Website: macys
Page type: store-pickup
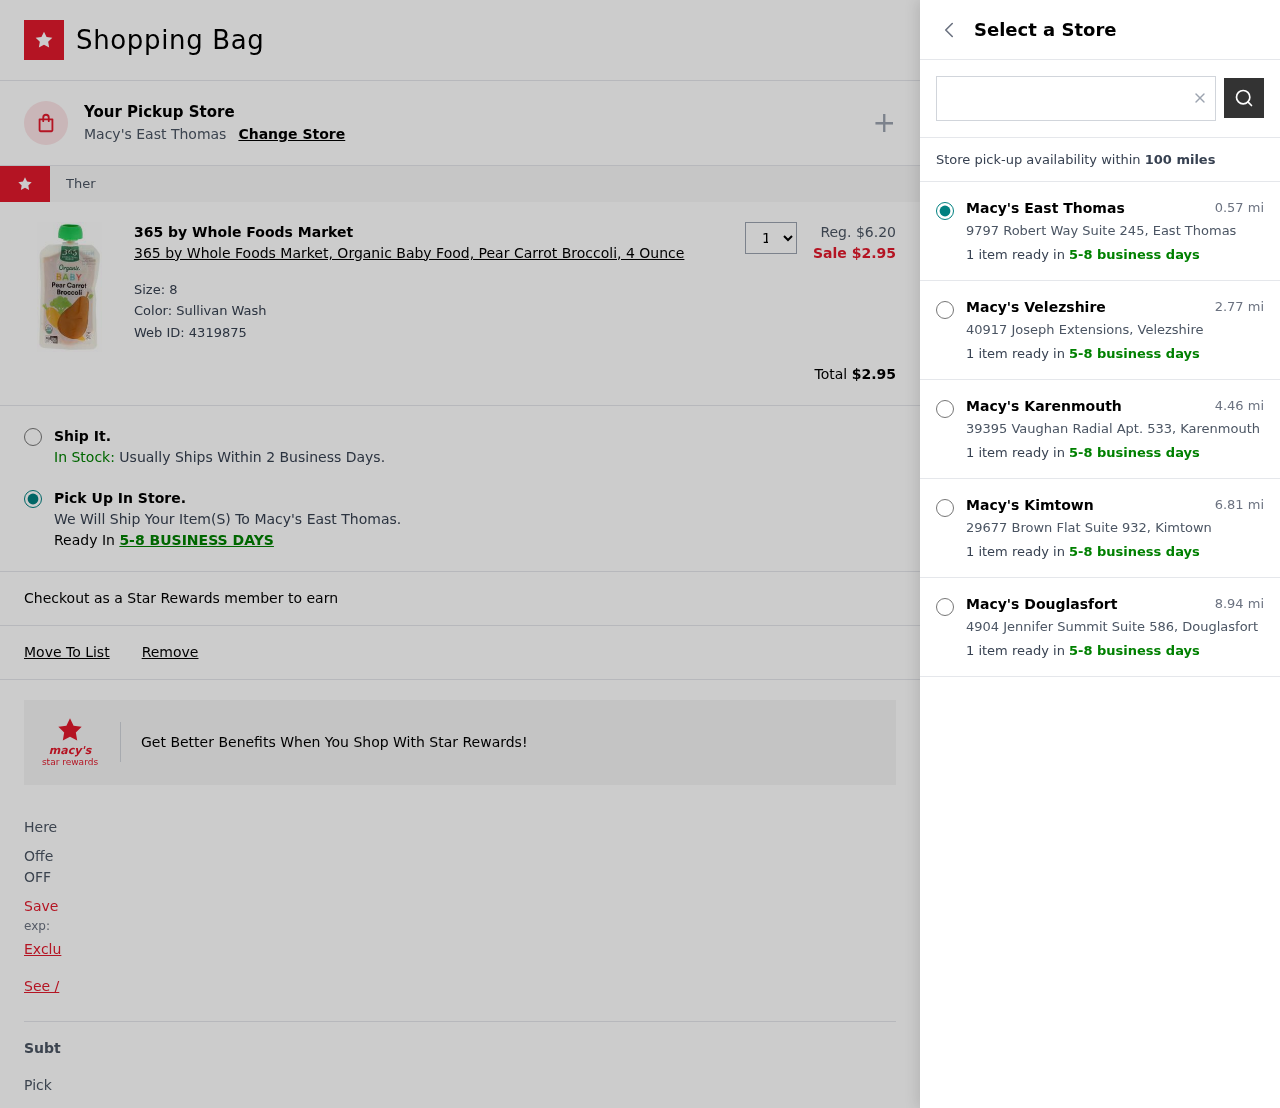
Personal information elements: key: PII_LOCATION1_CITY
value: East Thomas
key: PII_LOCATION1_STREET
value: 9797 Robert Way Suite 245
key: PII_LOCATION2_CITY
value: Velezshire
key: PII_LOCATION2_STREET
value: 40917 Joseph Extensions
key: PII_LOCATION3_CITY
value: Karenmouth
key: PII_LOCATION3_STREET
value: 39395 Vaughan Radial Apt. 533
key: PII_LOCATION4_CITY
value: Kimtown
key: PII_LOCATION4_STREET
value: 29677 Brown Flat Suite 932
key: PII_LOCATION5_CITY
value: Douglasfort
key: PII_LOCATION5_STREET
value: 4904 Jennifer Summit Suite 586
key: PII_POSTCODE
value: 16476
Product elements: key: PRODUCT1_BRAND
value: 365 by Whole Foods Market
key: PRODUCT1_NAME
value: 365 by Whole Foods Market, Organic Baby Food, Pear Carrot Broccoli, 4 Ounce
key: PRODUCT1_PRICE
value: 2.95
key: PRODUCT1_QUANTITY
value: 1
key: PRODUCT1_ORIGINAL_PRICE
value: $6.20
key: PRODUCT1_WEB_ID
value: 4319875
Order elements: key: ORDER_TOTAL
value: $2.95
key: ORDER_DELIVERY_DATE
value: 5-8 business days
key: ORDER_DELIVERY_DATE
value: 5-8 BUSINESS DAYS
Search elements: key: SEARCH_LOCATION
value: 16476